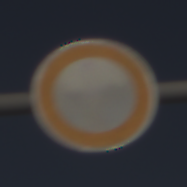
Verkehrszeichen: VerbotFahrzeugeAllerArt
Umgebung: Outdoor, Nature
Tageszeit: MorningAfternoon
Wetter: PartlyCloudy
Licht: Natural
Jahreszeit: NotSpecified
Kontrast: HighContrast